Question: I have a multi column list view and data retrived from sqlite database. i want to display only 25 rows in my list view and when user will click on next button the next 25 row will be display. so what i do for display 25 row and hide prev button and when click on next button next 25 row display and enable prev button.
My code is here
DBHelper.jav
'''
public ArrayList<HashMap<String, String>> getAlldata(){
ArrayList<HashMap<String, String>> maplist = new ArrayList<HashMap<String,String>>();
SQLiteDatabase db = getReadableDatabase();
String query = "select * from entry_table order by date(entry_date)";
Cursor c = db.rawQuery(query, null);
if(c.moveToFirst()) {
do {
// you are creating map here but not adding this map to list
HashMap<String, String> map = new HashMap<String, String>();
//for(int i=0; i<c.getColumnCount();i++) {
// map.put(c.getColumnName(i), c.getString(i));}
map.put(FIRST_COLUMN, c.getString(4));
map.put(SECOND_COLUMN, c.getString(2));
map.put(THIRD_COLUMN, c.getString(5));
map.put(FOURTH_COLUMN, c.getString(6));
map.put(FIFTH_COLUMN, c.getString(7));
map.put(SIXTH_COLUMN, c.getString(3));
// so do add it here
maplist.add(map);
} while (c.moveToNext());
}
db.close();
return maplist;
}
'''
ListViewAdapter.java
'''
public class ListViewAdapter extends BaseAdapter{
public ArrayList<HashMap<String, String>> list;
Activity activity;
TextView txtFirst;
TextView txtSecond;
TextView txtThird;
TextView txtFourth;
TextView txtFifth;
public ListViewAdapter(Activity activity,ArrayList<HashMap<String, String>> list){
super();
this.activity=activity;
this.list=list;
}
@Override
public int getCount() {
// TODO Auto-generated method stub
return list.size();
}
@Override
public Object getItem(int position) {
// TODO Auto-generated method stub
return list.get(position);
}
@Override
public long getItemId(int position) {
// TODO Auto-generated method stub
return 0;
}
@Override
public View getView(int position, View convertView, ViewGroup parent) {
// TODO Auto-generated method stub
LayoutInflater inflater=activity.getLayoutInflater();
if(convertView == null){
convertView=inflater.inflate(R.layout.grid_item, null);
txtFirst=(TextView) convertView.findViewById(R.id.item1);
txtSecond=(TextView) convertView.findViewById(R.id.item2);
txtThird=(TextView) convertView.findViewById(R.id.item3);
txtFourth=(TextView) convertView.findViewById(R.id.item4);
txtFifth = (TextView) convertView.findViewById(R.id.item5);
}
HashMap<String, String> map=list.get(position);
txtFirst.setText(map.get(FIRST_COLUMN));
txtSecond.setText(map.get(SECOND_COLUMN));
txtThird.setText(map.get(THIRD_COLUMN));
txtFourth.setText(map.get(FOURTH_COLUMN));
txtFifth.setText(map.get(FIFTH_COLUMN));
return convertView;
}
}
'''
ReportView.java
'''
public class ReportView extends Activity{
private ArrayList<HashMap<String, String>> list;
Button btnPre, btnNext;
@Override
protected void onCreate(Bundle savedInstanceState) {
// TODO Auto-generated method stub
super.onCreate(savedInstanceState);
setContentView(R.layout.report_view);
btnPre = (Button) findViewById(R.id.list_btn_pre);
btnNext = (Button) findViewById(R.id.list_btn_next);
DBHelper db = new DBHelper(this);
final ListView lv= (ListView)findViewById(R.id.list_view);
list=new ArrayList<HashMap<String,String>>();
list = db.getAlldata();
final ListViewAdapter adapter=new ListViewAdapter(this, list);
lv.setAdapter(adapter);
lv.setOnItemClickListener(new OnItemClickListener() {
@Override
public void onItemClick(AdapterView<?> parent, View view,
int position, long idInDB) {
// TODO Auto-generated method stub
HashMap<String, String> rowData = (HashMap<String, String>)adapter.getItem(position);
final Dialog dialog = new Dialog(ReportView.this);
dialog.setTitle(rowData.get(SECOND_COLUMN));
dialog.setContentView(R.layout.custom_dialog);
TextView txt1 = (TextView) dialog.findViewById(R.id.tv_dialog_date);
TextView txt2 = (TextView) dialog.findViewById(R.id.tv_dialog_ledger);
TextView txt3 = (TextView) dialog.findViewById(R.id.tv_dialog_Particuller);
TextView txt4 = (TextView) dialog.findViewById(R.id.tv_dialog_income);
TextView txt5 = (TextView) dialog.findViewById(R.id.tv_dialog_expenses);
txt1.setText(rowData.get(FIRST_COLUMN));
txt2.setText(rowData.get(SECOND_COLUMN));
txt3.setText(rowData.get(SIXTH_COLUMN));
txt4.setText(rowData.get(THIRD_COLUMN));
txt5.setText(rowData.get(FOURTH_COLUMN));
dialog.show();
}
});
btnPre.setOnClickListener(new View.OnClickListener() {
@Override
public void onClick(View v) {
// TODO Auto-generated method stub
????
}
});
btnNext.setOnClickListener(new View.OnClickListener() {
@Override
public void onClick(View v) {
// TODO Auto-generated method stub
?????
}
});
}
'''
activity image is here

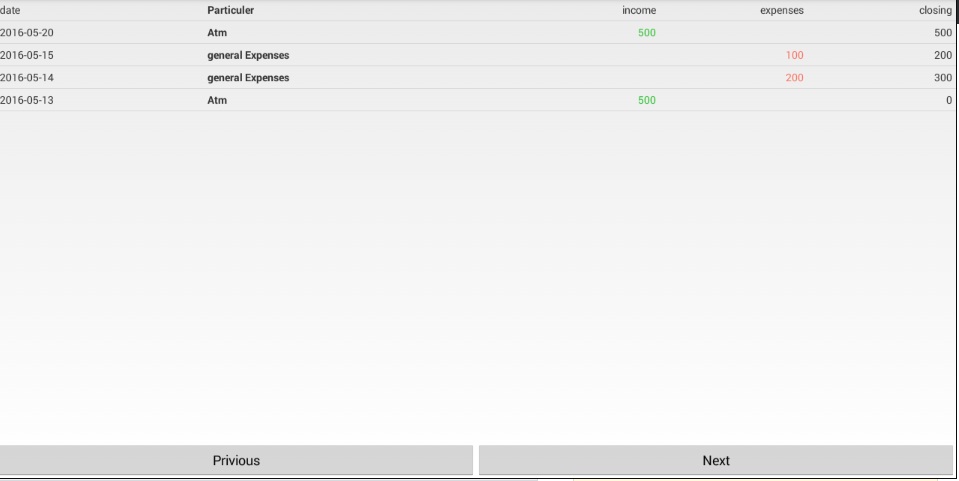
Answer: Just an idea.
<URL> idea would be easy and clean but it you should be careful if you are having too many rows in your database.
My solution would be,
On the database query store the last extracted row value, possibly for the date column and on the next query add a WHERE clause to the SQL statement.
'''
static int lastRaw=-1;
//on database query
String query;
if(lastRaw==-1){
query = "select * from entry_table order by date(entry_date) DESC LIMIT 25";
}else{
query="Select * from every_table WHERE date<"+lastRow+" ORDER BY date DESC LIMIT 25";
}
'''
After the query call the adapter's notifyDatasetChanged() method.
;
'''
public ArrayList<HashMap<String, String>> getAlldata(){
ArrayList<HashMap<String, String>> maplist = new ArrayList<HashMap<String,String>>();
SQLiteDatabase db = getReadableDatabase();
String query;
if(lastRow==-1){
query="select * from entry_table order by date(entry_date) DESC LIMIT 25";
}else{
query="Select * from every_table WHERE date<"+lastRow+" ORDER BY date DESC LIMIT 25";
}
Cursor c = db.rawQuery(query, null);
if(c.moveToFirst()) {
do {
// you are creating map here but not adding this map to list
HashMap<String, String> map = new HashMap<String, String>();
//for(int i=0; i<c.getColumnCount();i++) {
// map.put(c.getColumnName(i), c.getString(i));}
map.put(FIRST_COLUMN, c.getString(4));
map.put(SECOND_COLUMN, c.getString(2));
map.put(THIRD_COLUMN, c.getString(5));
map.put(FOURTH_COLUMN, c.getString(6));
map.put(FIFTH_COLUMN, c.getString(7));
map.put(SIXTH_COLUMN, c.getString(3));
// so do add it here
maplist.add(map);
//update the last row value here
//you can use the date field considering its an Integer or you could use the BaseColums._id column of your table. Choose a comfortable way to store the last selected row based on how you created your table.
lastRow=c.getInt(c.getColumnIndex("date"));
} while (c.moveToNext());
}
db.close();
return maplist;
}
'''
At button onclick;
'''
//by going through your code I noticed that you've to declare the adapter before you declare the btn.onClick for this to work
// onClick can have a code something like this
list=db.getAlldata();
//check whether list is empty. It can be empty if you have reached all the data in the database
if(list.size>0){
adapter.notifyDatasetChanged();
}else{
//you have no more results
lastRow=-1;
//you can choose to hide the Next button if you want.
v.setVisibility(View.Gone);
}
'''
The above code was not tested.
P.S. Although I've not included in my answer I would highly recommend you to make your database call in a new thread. I didn't include that because in your code you've just used the same UI thread.